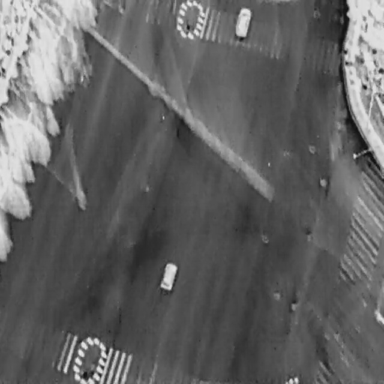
There are two Cars in the infrared image.